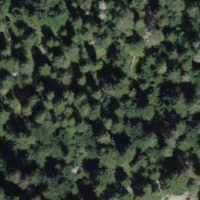
EUNIS habitat code: 43
Species observed at this site:
Anthericum ramosum